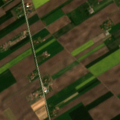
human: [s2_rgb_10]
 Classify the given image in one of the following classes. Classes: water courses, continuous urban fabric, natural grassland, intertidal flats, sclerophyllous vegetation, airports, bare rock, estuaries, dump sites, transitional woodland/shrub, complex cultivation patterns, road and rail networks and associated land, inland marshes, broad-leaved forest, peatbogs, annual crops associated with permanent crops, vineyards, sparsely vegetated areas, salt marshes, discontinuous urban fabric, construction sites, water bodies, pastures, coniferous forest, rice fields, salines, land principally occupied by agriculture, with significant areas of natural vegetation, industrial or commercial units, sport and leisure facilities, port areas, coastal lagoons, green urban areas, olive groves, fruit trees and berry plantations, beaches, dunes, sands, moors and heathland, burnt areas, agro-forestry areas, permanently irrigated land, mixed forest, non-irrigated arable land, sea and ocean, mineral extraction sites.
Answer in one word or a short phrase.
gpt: sport and leisure facilities, non-irrigated arable land, complex cultivation patterns